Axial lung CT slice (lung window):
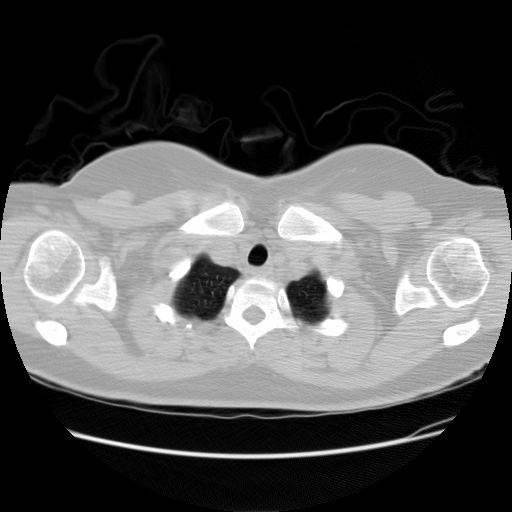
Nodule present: no